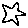
Label: star